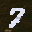
Label: 7